Question: I got this error when second time login to the admin panel of magento ,
frontend works with no issue ,

Any help is appreciated , i disabled cookie in varien.php too like as follows
'''
$cookieParams = array(
'lifetime' => $cookie->getLifetime(),
'path' => $cookie->getPath(),
// 'domain' => $cookie->getConfigDomain(),
// 'secure' => $cookie->isSecure(),
// 'httponly' => $cookie->getHttponly()
);
//
// if (!$cookieParams['httponly']) {
// unset($cookieParams['httponly']);
// if (!$cookieParams['secure']) {
// unset($cookieParams['secure']);
// if (!$cookieParams['domain']) {
// unset($cookieParams['domain']);
// }
// }
// }
'''
and i deleted domain cookies from firebug too .
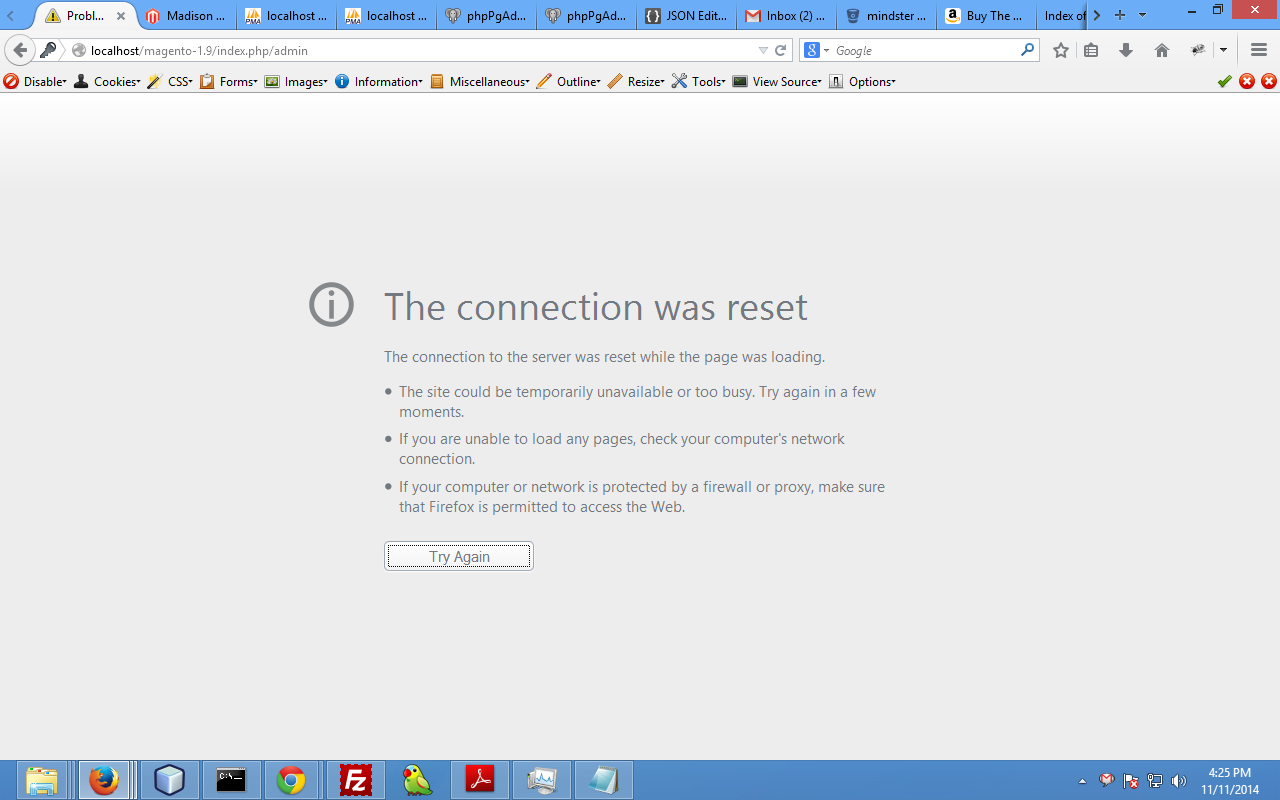
Answer: There are can be a lot of <URL>.
Ussualy clear cache ('project/var/cache'). Also clear browser coockies.
Check if you script has permissions to write a files into 'var/session' or in 'Redis' and so on.
(It depends how you configure your session storage in admin panel)